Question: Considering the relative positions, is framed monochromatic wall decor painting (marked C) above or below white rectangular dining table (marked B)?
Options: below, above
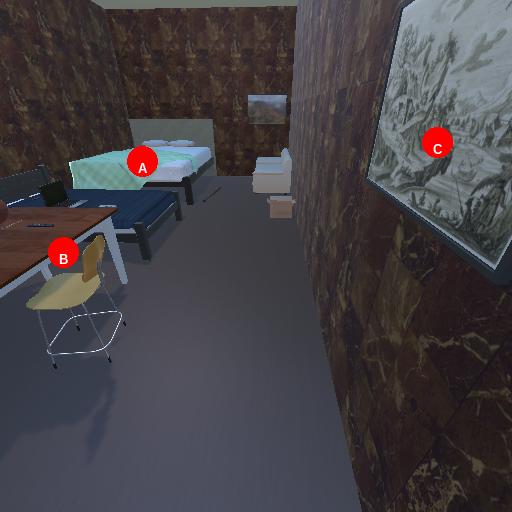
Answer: below